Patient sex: M
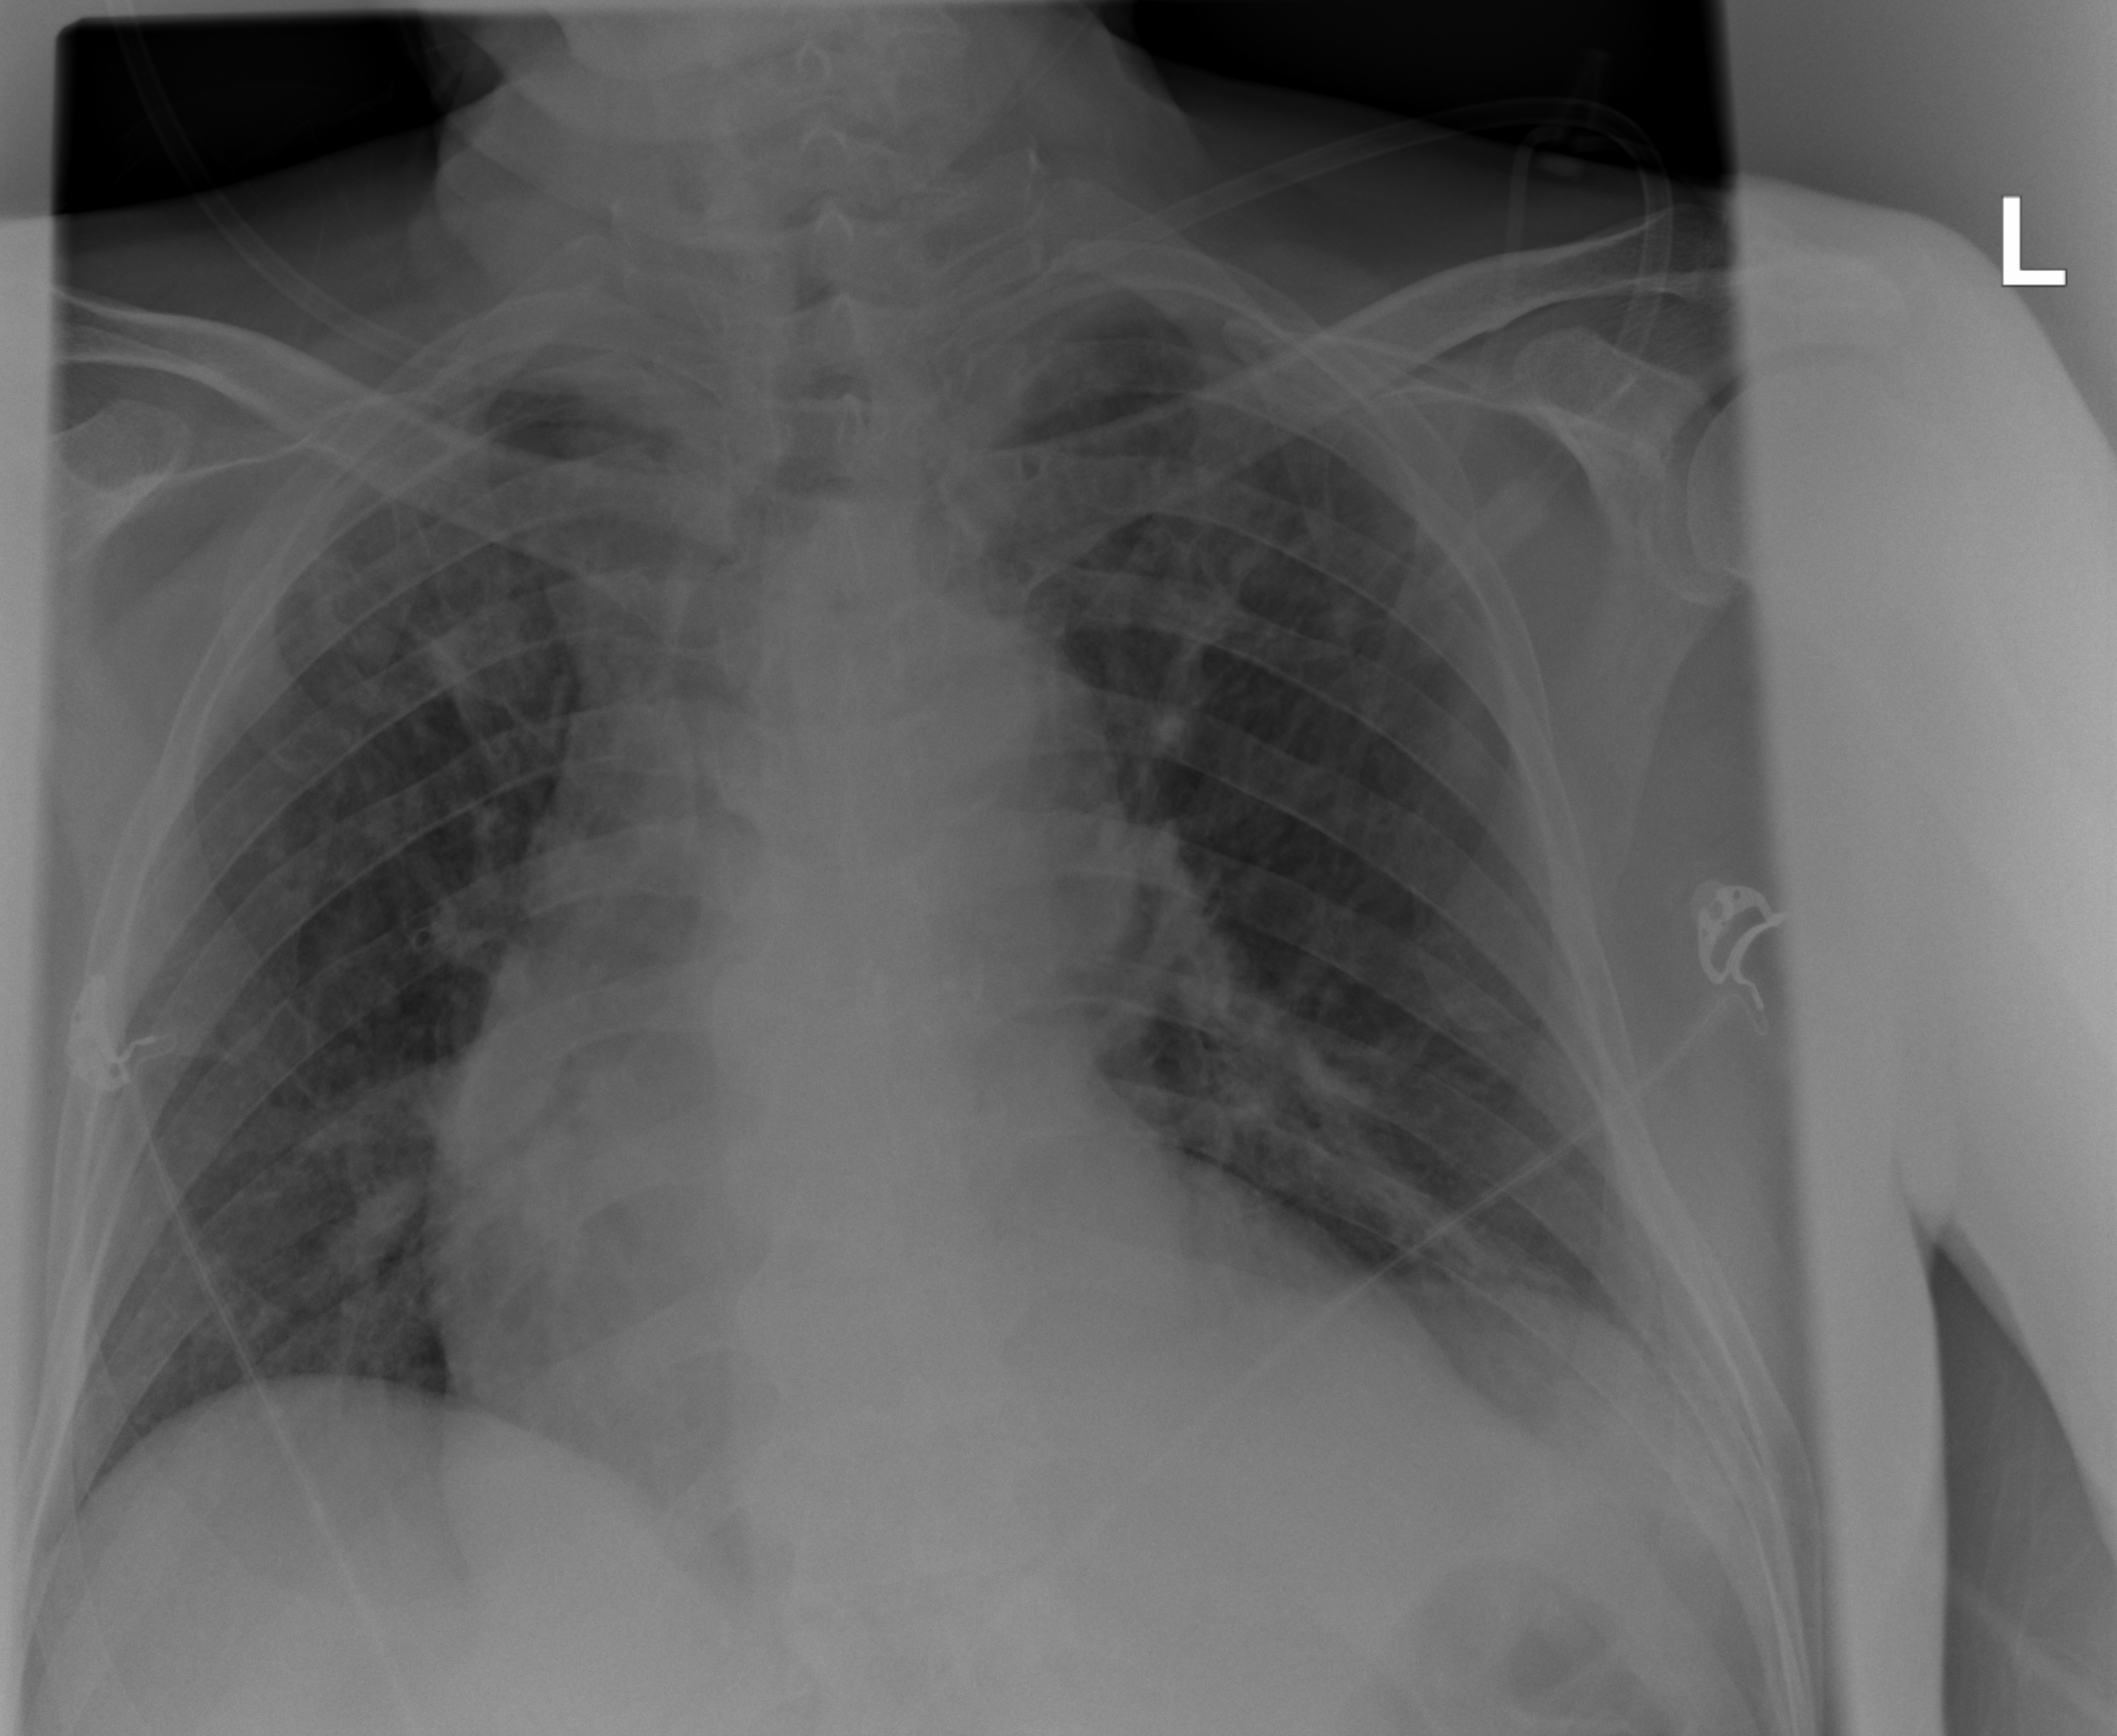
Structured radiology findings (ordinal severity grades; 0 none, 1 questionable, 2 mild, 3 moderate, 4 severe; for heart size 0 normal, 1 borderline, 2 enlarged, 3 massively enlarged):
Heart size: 2
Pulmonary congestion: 2
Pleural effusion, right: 0
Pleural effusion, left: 0
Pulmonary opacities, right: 2
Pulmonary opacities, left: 0
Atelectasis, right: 2
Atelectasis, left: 2